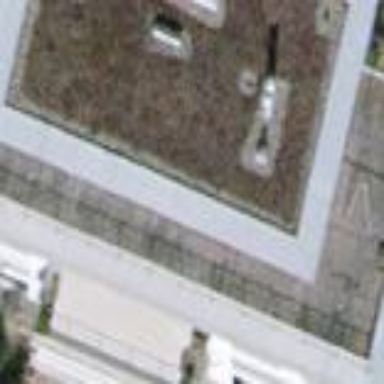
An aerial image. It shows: Building with flat grass-covered roof. The building is light coral in color.